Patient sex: F
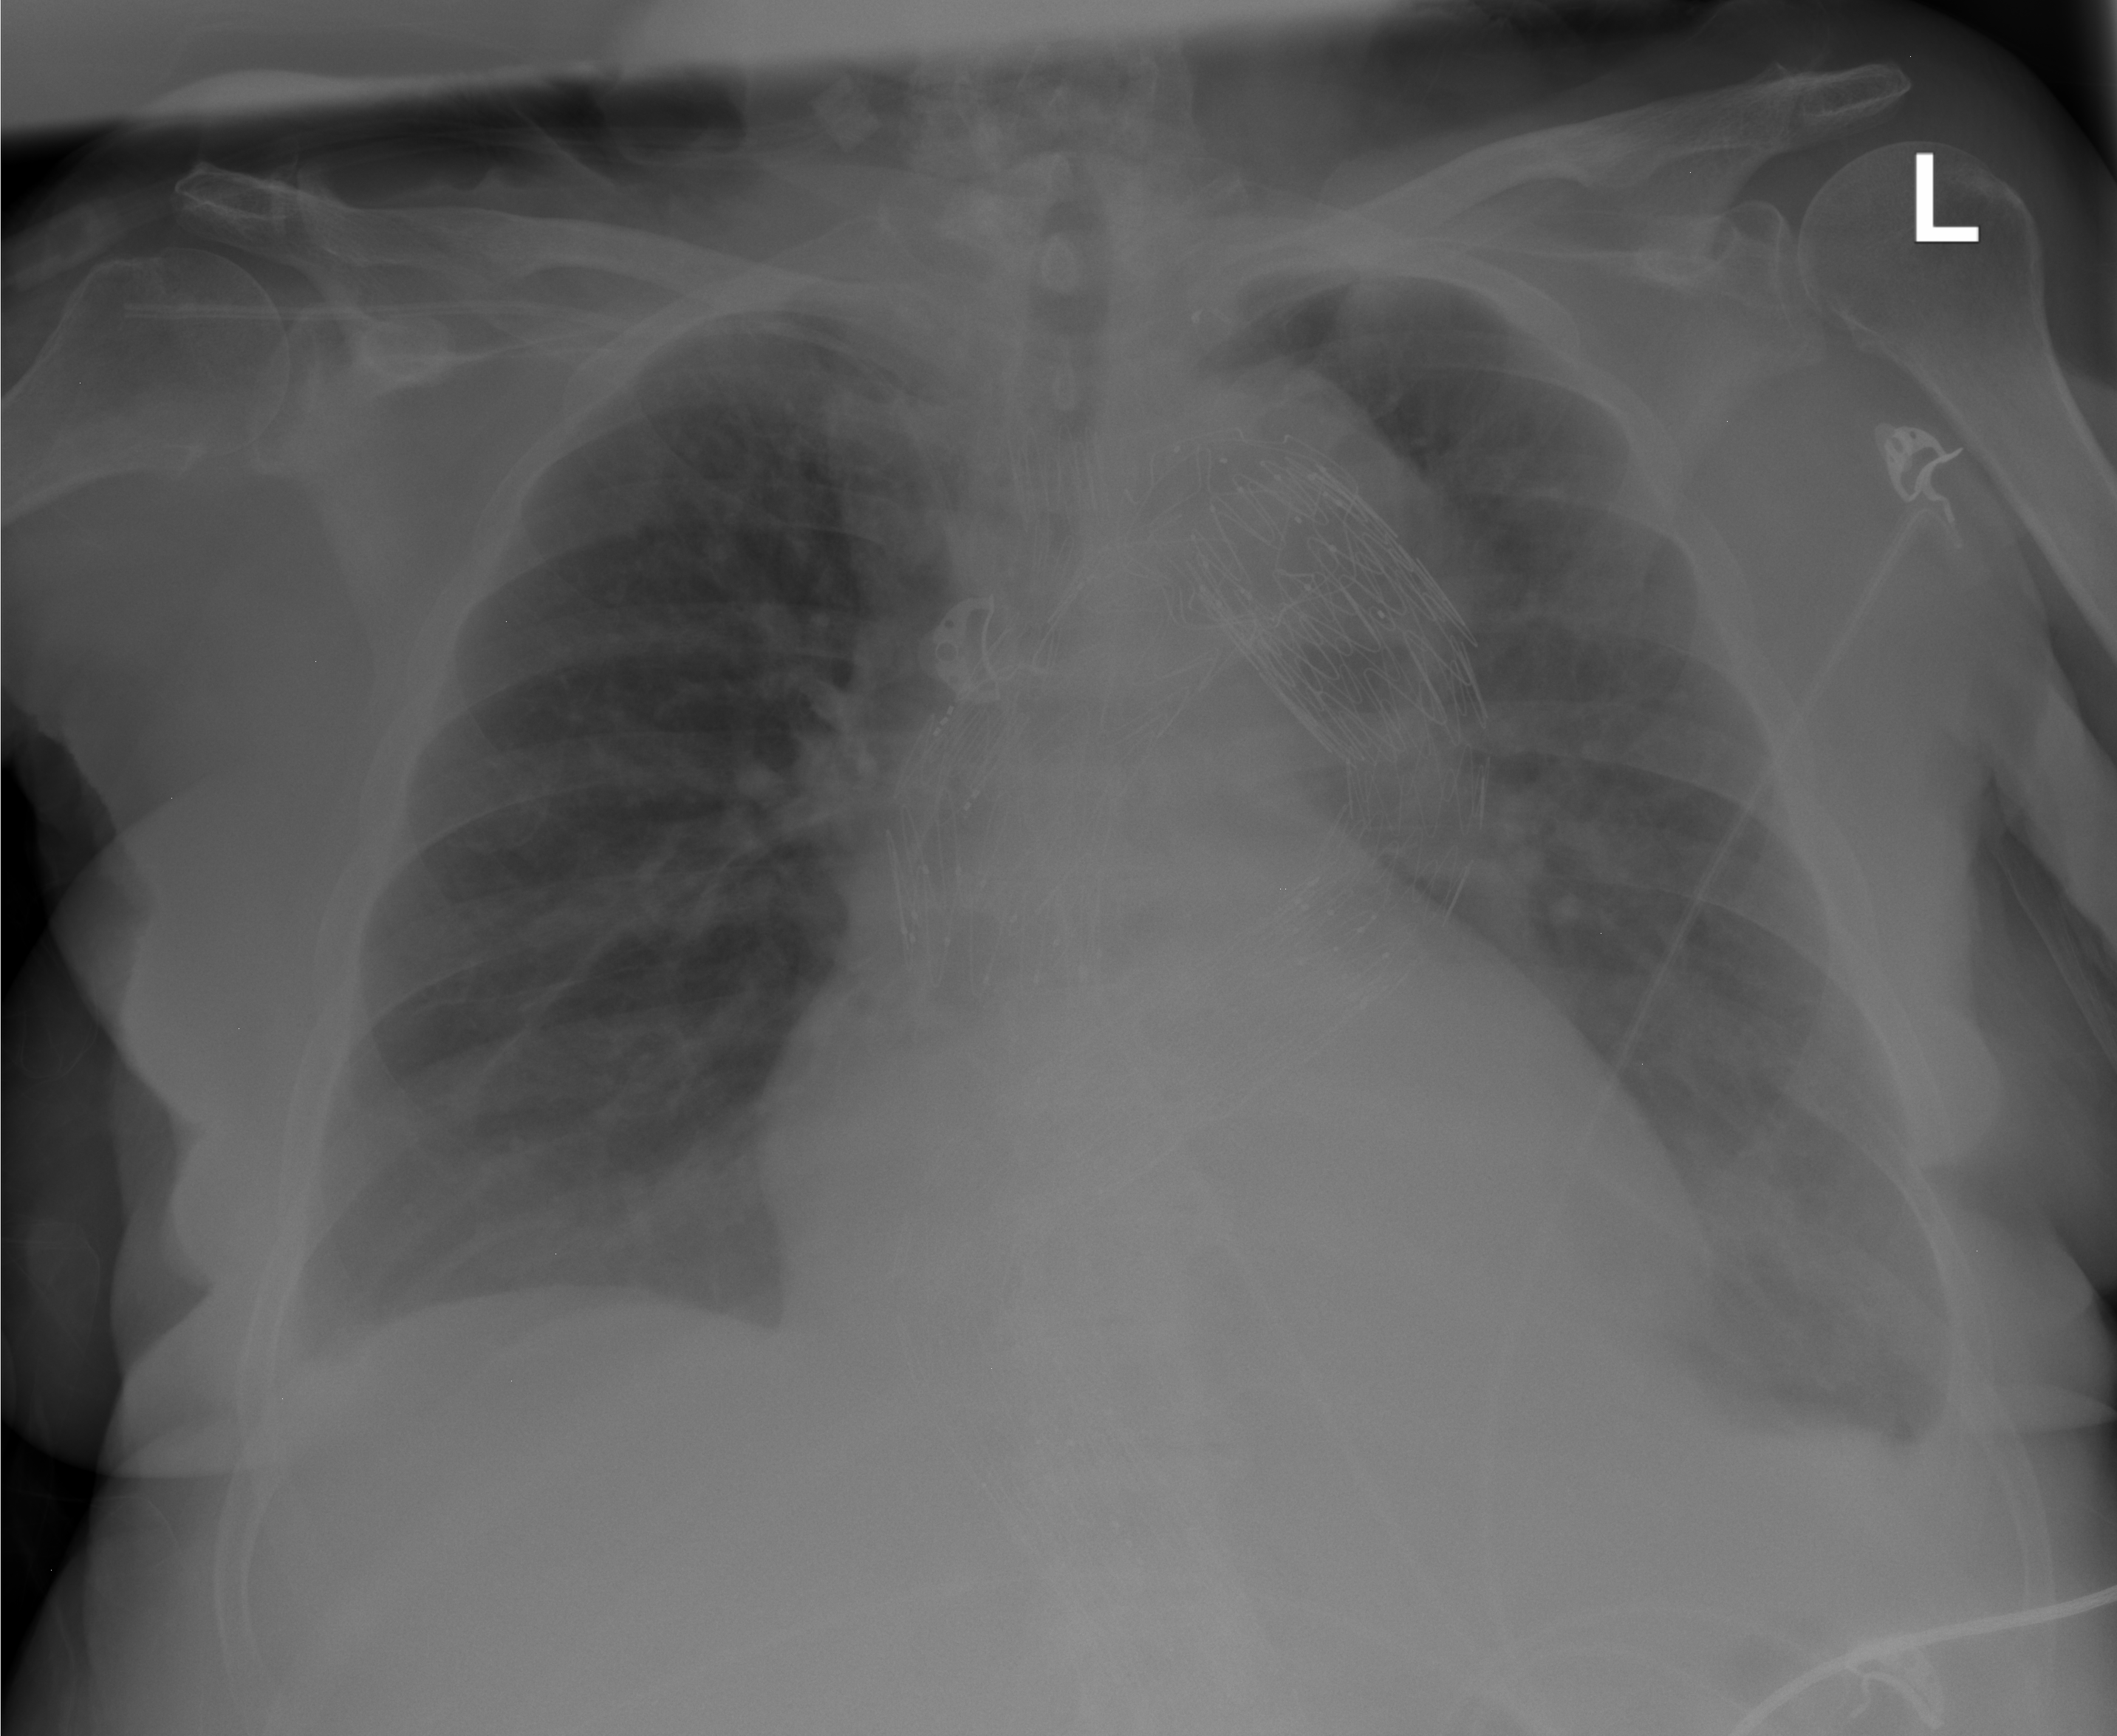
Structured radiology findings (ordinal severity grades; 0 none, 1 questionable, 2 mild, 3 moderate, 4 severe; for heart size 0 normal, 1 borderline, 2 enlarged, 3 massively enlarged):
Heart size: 2
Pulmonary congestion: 1
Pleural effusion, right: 2
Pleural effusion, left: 2
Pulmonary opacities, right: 0
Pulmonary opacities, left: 0
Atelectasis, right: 0
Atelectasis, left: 2